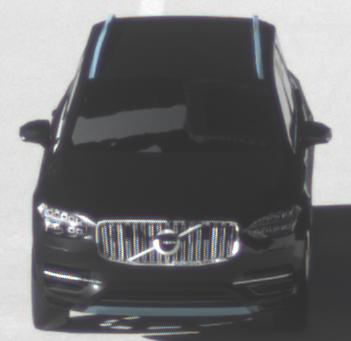
Make: Volvo
Model: XC90 B5
Detailed model: XC90 (L)
Model produced from: 2019/08
Model produced until: 2020/04
Doors: 5
Color: black
Road condition: dry road
Daytime: morning or afternoon
Contrast: high contrast